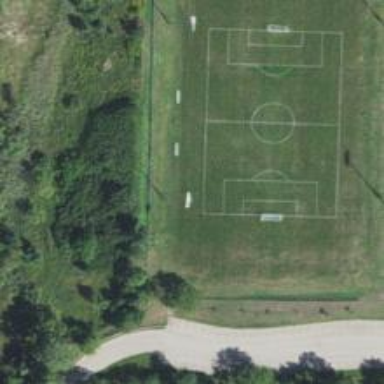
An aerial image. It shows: Soccer pitch for leisure land activities.